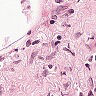
Metastatic tissue present: no